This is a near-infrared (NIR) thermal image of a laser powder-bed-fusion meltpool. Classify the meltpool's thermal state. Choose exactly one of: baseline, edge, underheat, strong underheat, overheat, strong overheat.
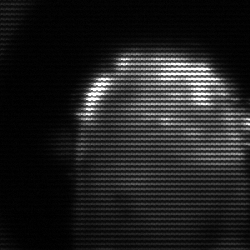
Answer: baseline